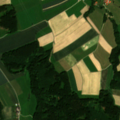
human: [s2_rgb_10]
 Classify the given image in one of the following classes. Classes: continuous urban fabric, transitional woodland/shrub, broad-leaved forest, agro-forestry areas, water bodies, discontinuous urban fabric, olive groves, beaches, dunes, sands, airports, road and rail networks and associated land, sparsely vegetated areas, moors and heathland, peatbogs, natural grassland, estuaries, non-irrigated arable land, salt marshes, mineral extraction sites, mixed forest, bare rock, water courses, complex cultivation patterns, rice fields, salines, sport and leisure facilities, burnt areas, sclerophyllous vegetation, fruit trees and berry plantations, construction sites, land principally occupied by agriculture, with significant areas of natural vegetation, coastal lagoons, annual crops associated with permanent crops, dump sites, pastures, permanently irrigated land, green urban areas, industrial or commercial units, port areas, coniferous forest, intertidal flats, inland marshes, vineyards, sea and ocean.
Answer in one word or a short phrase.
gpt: non-irrigated arable land, pastures, coniferous forest